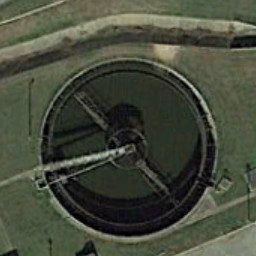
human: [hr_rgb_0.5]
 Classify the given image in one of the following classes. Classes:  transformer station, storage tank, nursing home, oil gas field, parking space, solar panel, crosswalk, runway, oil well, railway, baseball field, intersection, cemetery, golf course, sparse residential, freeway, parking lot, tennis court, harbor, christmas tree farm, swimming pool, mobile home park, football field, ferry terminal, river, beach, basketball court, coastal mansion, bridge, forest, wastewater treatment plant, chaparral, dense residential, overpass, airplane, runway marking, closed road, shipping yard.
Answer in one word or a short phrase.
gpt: wastewater treatment plant